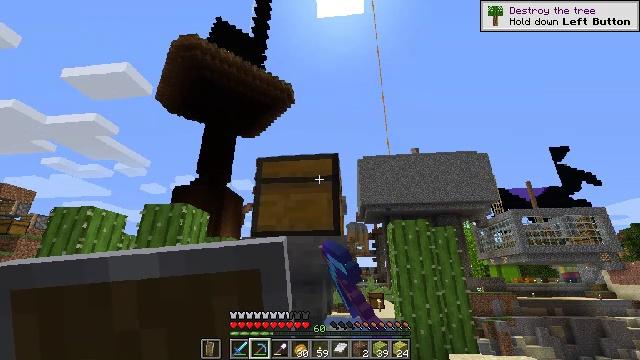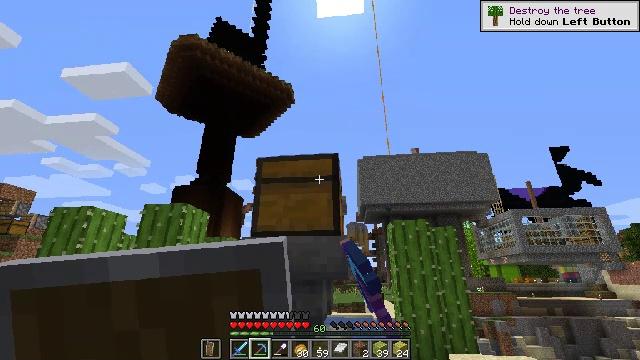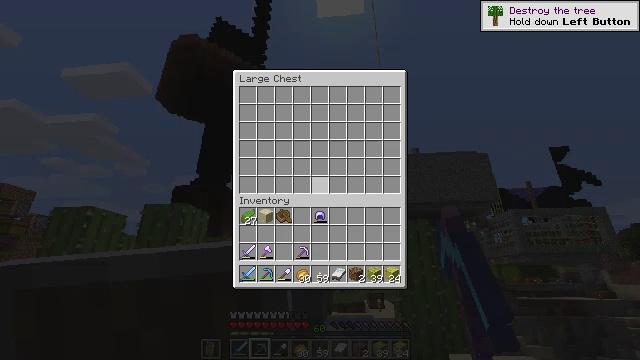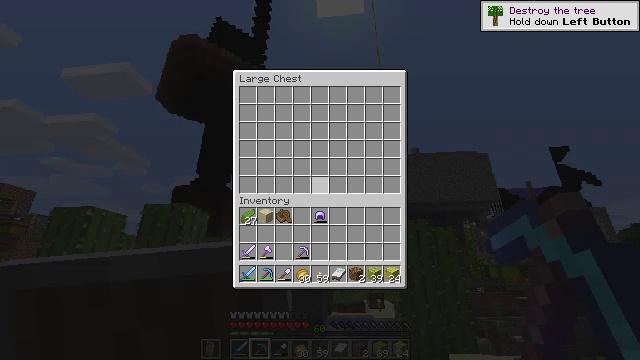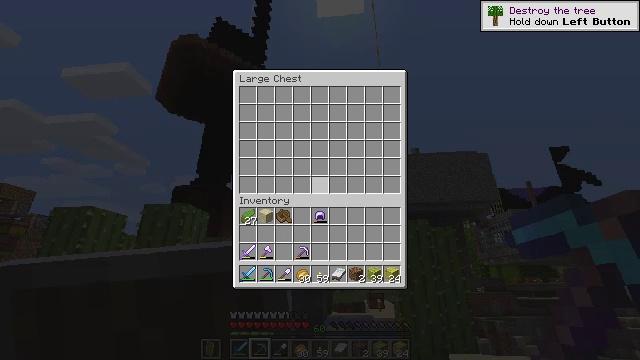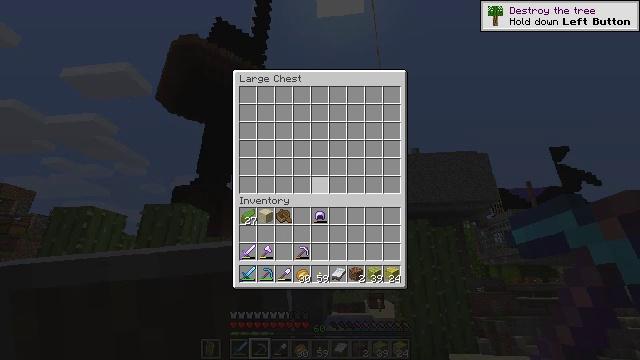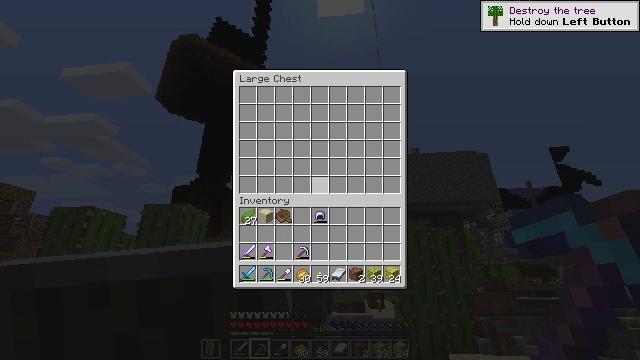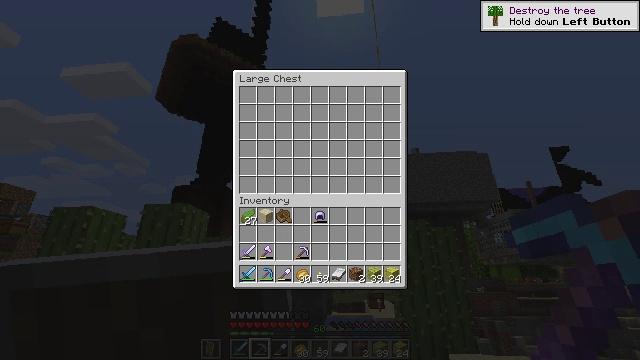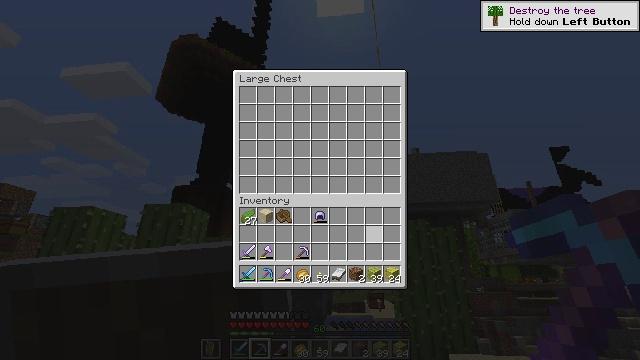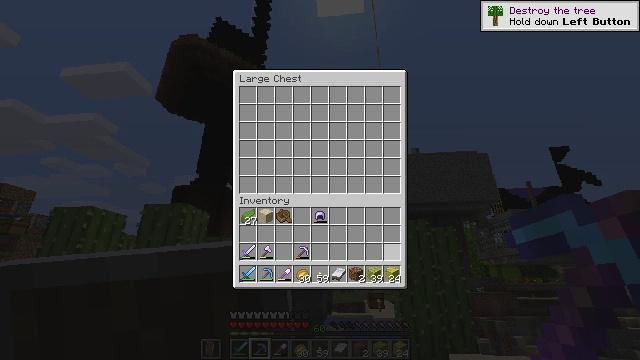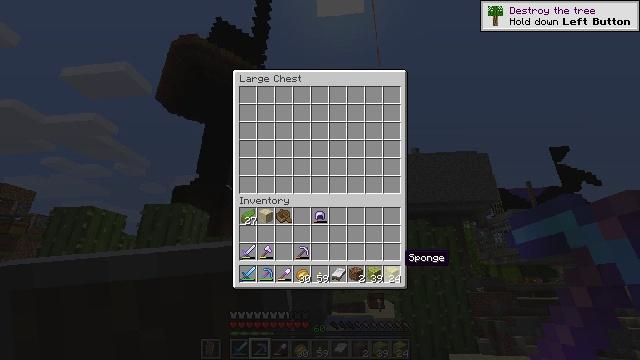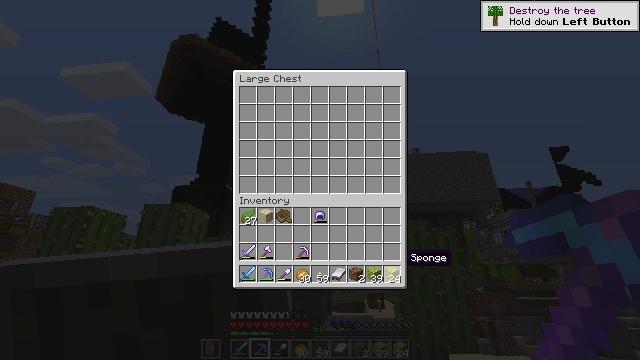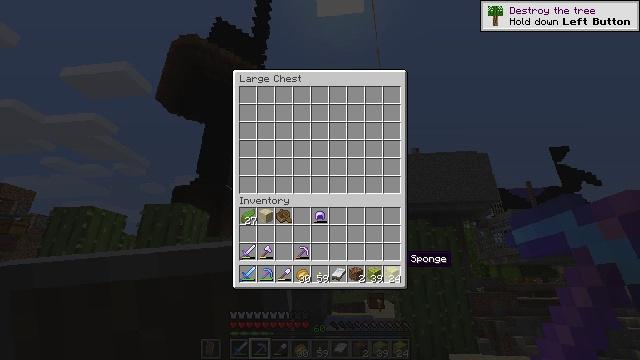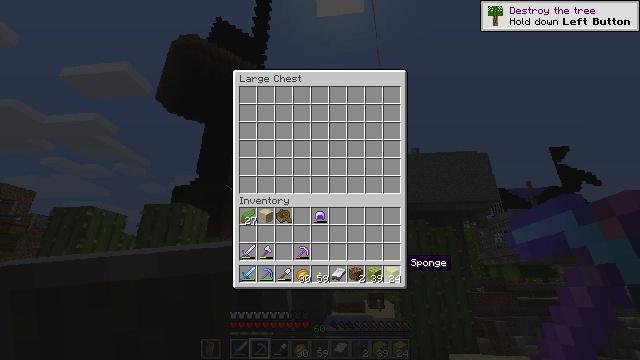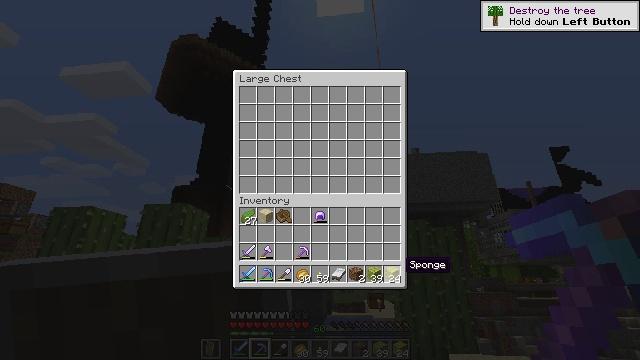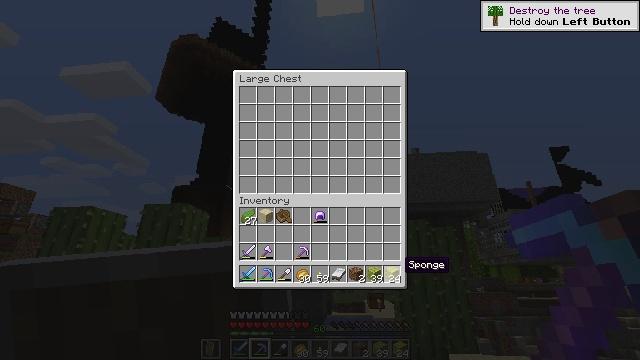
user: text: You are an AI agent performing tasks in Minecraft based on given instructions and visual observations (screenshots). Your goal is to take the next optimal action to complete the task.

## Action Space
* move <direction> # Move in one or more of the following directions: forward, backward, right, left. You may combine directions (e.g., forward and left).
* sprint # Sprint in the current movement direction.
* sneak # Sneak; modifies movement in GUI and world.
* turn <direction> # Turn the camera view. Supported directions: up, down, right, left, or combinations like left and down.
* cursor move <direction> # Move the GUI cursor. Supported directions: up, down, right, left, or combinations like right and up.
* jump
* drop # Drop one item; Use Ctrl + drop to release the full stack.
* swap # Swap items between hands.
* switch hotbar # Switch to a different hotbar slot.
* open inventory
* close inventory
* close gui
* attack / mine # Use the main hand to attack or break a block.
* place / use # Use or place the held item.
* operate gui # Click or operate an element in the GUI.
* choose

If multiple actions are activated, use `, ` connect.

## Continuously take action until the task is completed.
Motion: motion action
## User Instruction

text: Remove kelp and place it on the ground.
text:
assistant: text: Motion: no_op
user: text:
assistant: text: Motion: open gui
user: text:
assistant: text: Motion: no_op
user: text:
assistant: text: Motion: no_op
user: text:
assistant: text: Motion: no_op
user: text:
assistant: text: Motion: no_op
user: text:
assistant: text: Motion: cursor move right and down
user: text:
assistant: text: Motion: cursor move right and down
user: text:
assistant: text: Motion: sneak, cursor move right and down
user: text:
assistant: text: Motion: sneak, cursor move right and down
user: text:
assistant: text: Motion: sneak
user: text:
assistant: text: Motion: sneak
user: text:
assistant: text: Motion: sneak
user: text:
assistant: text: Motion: sneak
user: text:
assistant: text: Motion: sneak
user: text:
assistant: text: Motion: sneak
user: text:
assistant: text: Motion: sneak
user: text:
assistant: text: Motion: sneak
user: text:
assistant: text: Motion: sneak, cursor move left
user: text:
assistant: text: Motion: sneak
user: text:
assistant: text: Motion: sneak
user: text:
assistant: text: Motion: sneak
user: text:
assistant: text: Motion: sneak
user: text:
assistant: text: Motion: sneak
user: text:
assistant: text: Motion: sneak, choose
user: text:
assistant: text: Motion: sneak, choose
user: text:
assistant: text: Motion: sneak
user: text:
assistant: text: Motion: sneak
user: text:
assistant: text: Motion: sneak
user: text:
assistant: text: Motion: sneak